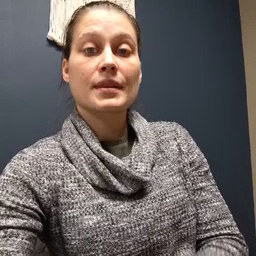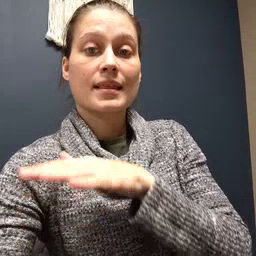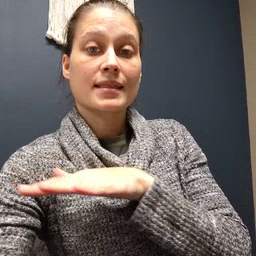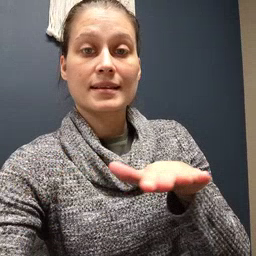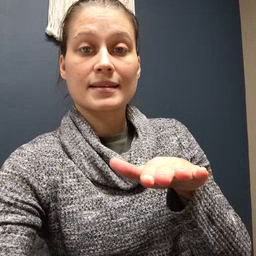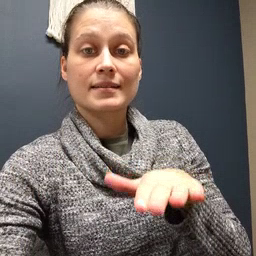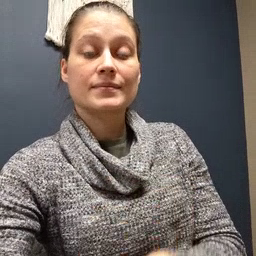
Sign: clean